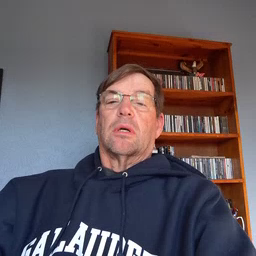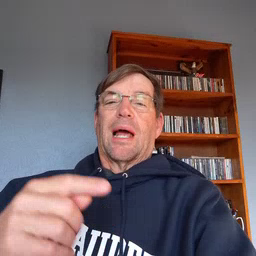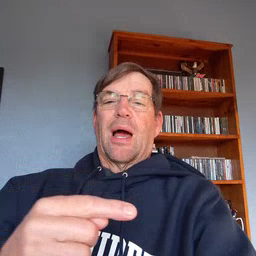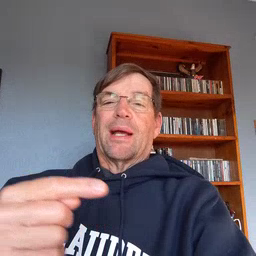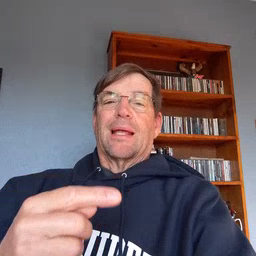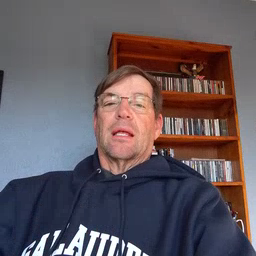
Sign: owie